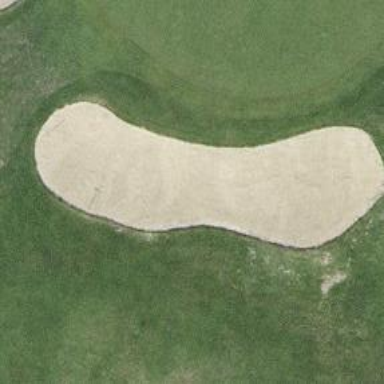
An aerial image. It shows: Sandy area is golf bunker.